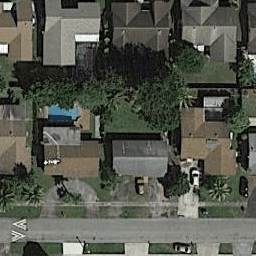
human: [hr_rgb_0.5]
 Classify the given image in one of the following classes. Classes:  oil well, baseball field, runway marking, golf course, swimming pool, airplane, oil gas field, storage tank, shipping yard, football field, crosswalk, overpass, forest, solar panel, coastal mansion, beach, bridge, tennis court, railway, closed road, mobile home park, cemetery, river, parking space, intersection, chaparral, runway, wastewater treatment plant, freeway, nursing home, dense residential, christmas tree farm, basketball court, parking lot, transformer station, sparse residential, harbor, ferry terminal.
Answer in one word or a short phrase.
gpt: dense residential